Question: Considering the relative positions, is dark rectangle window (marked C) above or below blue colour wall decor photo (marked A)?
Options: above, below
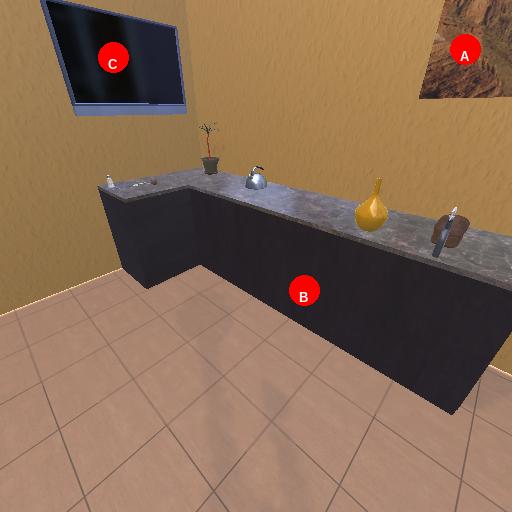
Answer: above